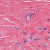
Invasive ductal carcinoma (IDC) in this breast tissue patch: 0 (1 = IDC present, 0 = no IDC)